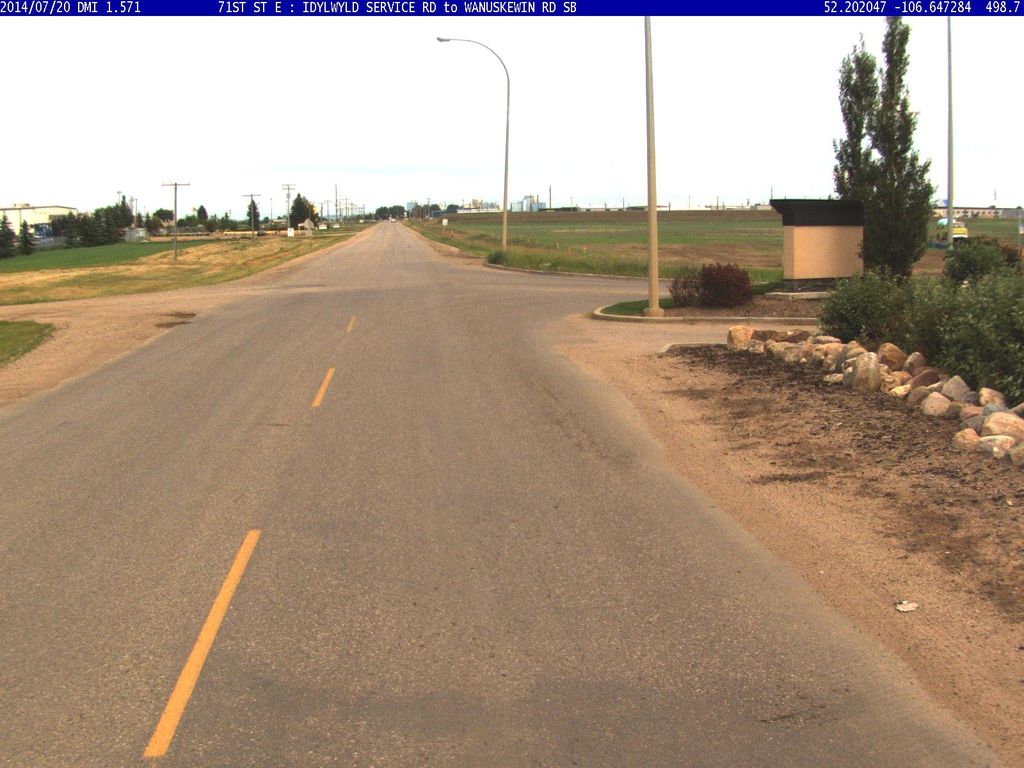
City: saskatoon